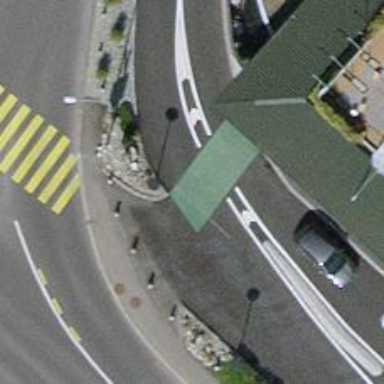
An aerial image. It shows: Uncontrolled crossing on the road.